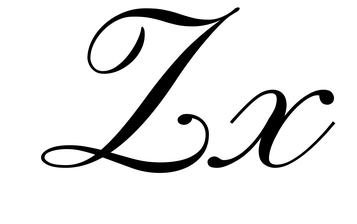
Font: PinyonScript-Regular